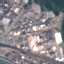
Land use / land cover: Industrial